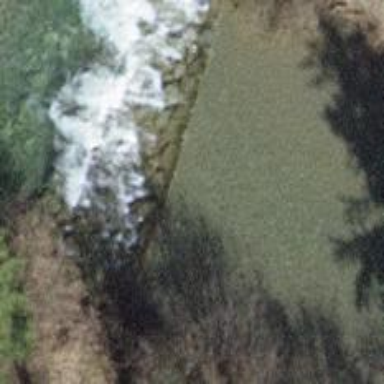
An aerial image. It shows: Weir in waterway.